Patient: sex M, age 58
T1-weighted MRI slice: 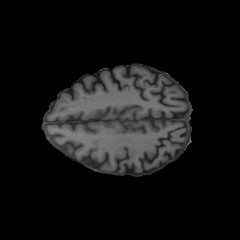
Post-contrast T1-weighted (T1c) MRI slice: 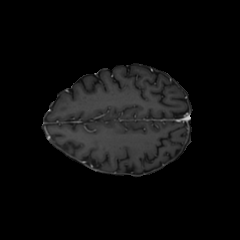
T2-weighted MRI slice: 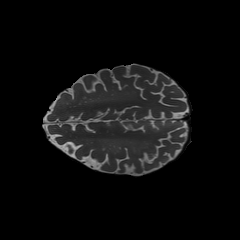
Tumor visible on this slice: no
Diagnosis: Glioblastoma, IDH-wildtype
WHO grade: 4